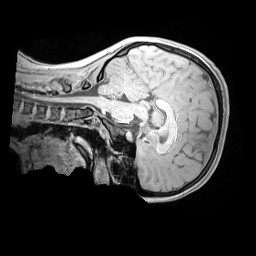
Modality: MP2RAGE
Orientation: sagittal
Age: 12
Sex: female
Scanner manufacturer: siemens
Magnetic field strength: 3 T
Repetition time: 4 s
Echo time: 0.00303 s